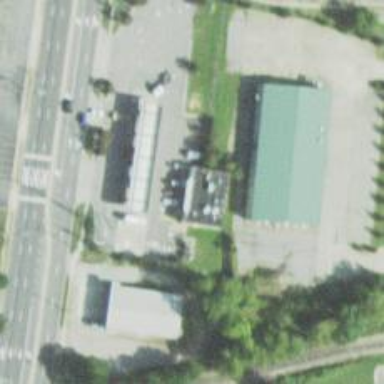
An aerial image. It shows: Convenience shop.